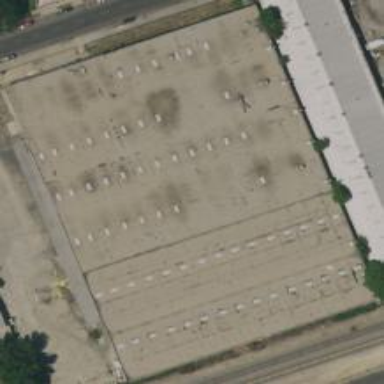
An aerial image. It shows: Warehouse.